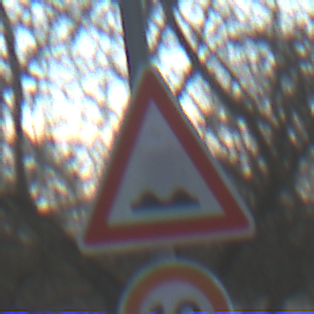
Verkehrszeichen: UnebeneFahrbahn
Zusatzzeichen unten: Geschwindigkeit10
Umgebung: Outdoor, Nature
Tageszeit: MorningAfternoon
Wetter: Clear
Licht: Natural
Jahreszeit: NotSpecified
Kontrast: HighContrast